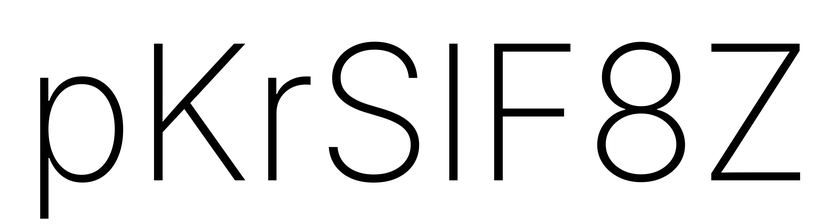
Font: Inter_ExtraLight